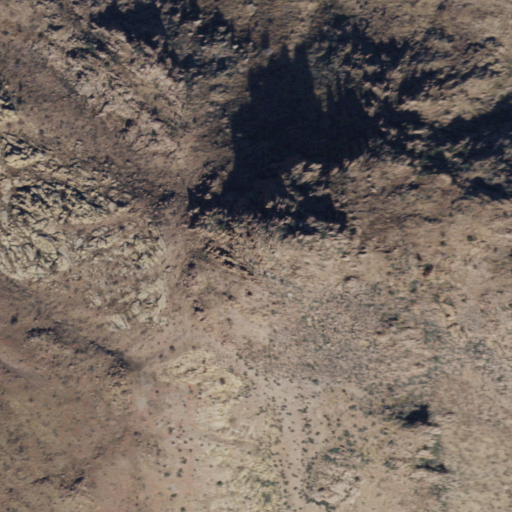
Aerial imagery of mountain in Arizona named Mount Geronimo containing grassland and shrub